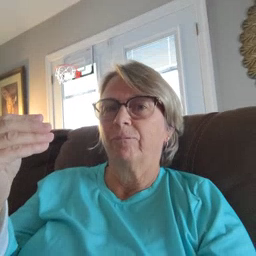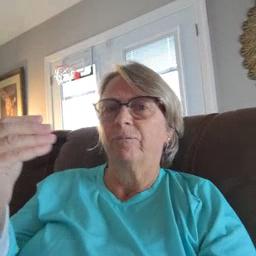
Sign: wolf